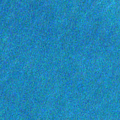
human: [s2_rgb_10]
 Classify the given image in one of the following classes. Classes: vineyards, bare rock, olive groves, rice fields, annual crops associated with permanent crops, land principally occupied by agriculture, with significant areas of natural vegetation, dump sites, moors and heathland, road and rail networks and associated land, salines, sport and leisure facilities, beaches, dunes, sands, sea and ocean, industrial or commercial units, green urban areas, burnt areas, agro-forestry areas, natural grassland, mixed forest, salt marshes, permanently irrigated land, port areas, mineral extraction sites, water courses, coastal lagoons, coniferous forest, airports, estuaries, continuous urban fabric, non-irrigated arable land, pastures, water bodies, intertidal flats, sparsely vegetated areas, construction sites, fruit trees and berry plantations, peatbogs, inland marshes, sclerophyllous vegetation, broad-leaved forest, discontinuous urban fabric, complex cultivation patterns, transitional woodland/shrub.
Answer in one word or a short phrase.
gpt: sea and ocean